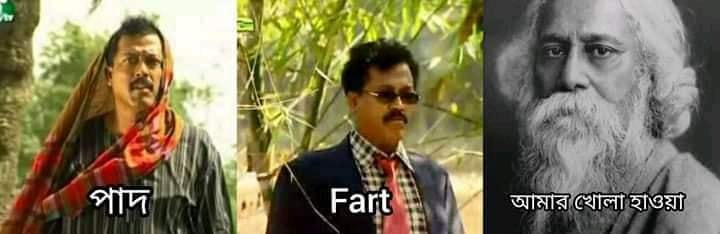
Caption: পাদ   Fart    আমার খোলা হাওয়া
Label: non-hate